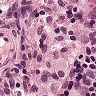
Metastatic tissue present: no